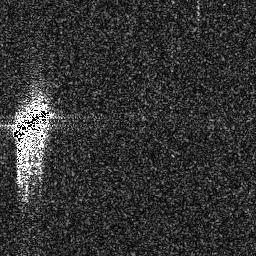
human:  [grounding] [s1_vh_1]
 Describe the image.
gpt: In the satellite image, there is  <ref>1 medium ship </ref> <box>[[3, 40, 19, 55, 0]]</box> located at left.